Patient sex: M
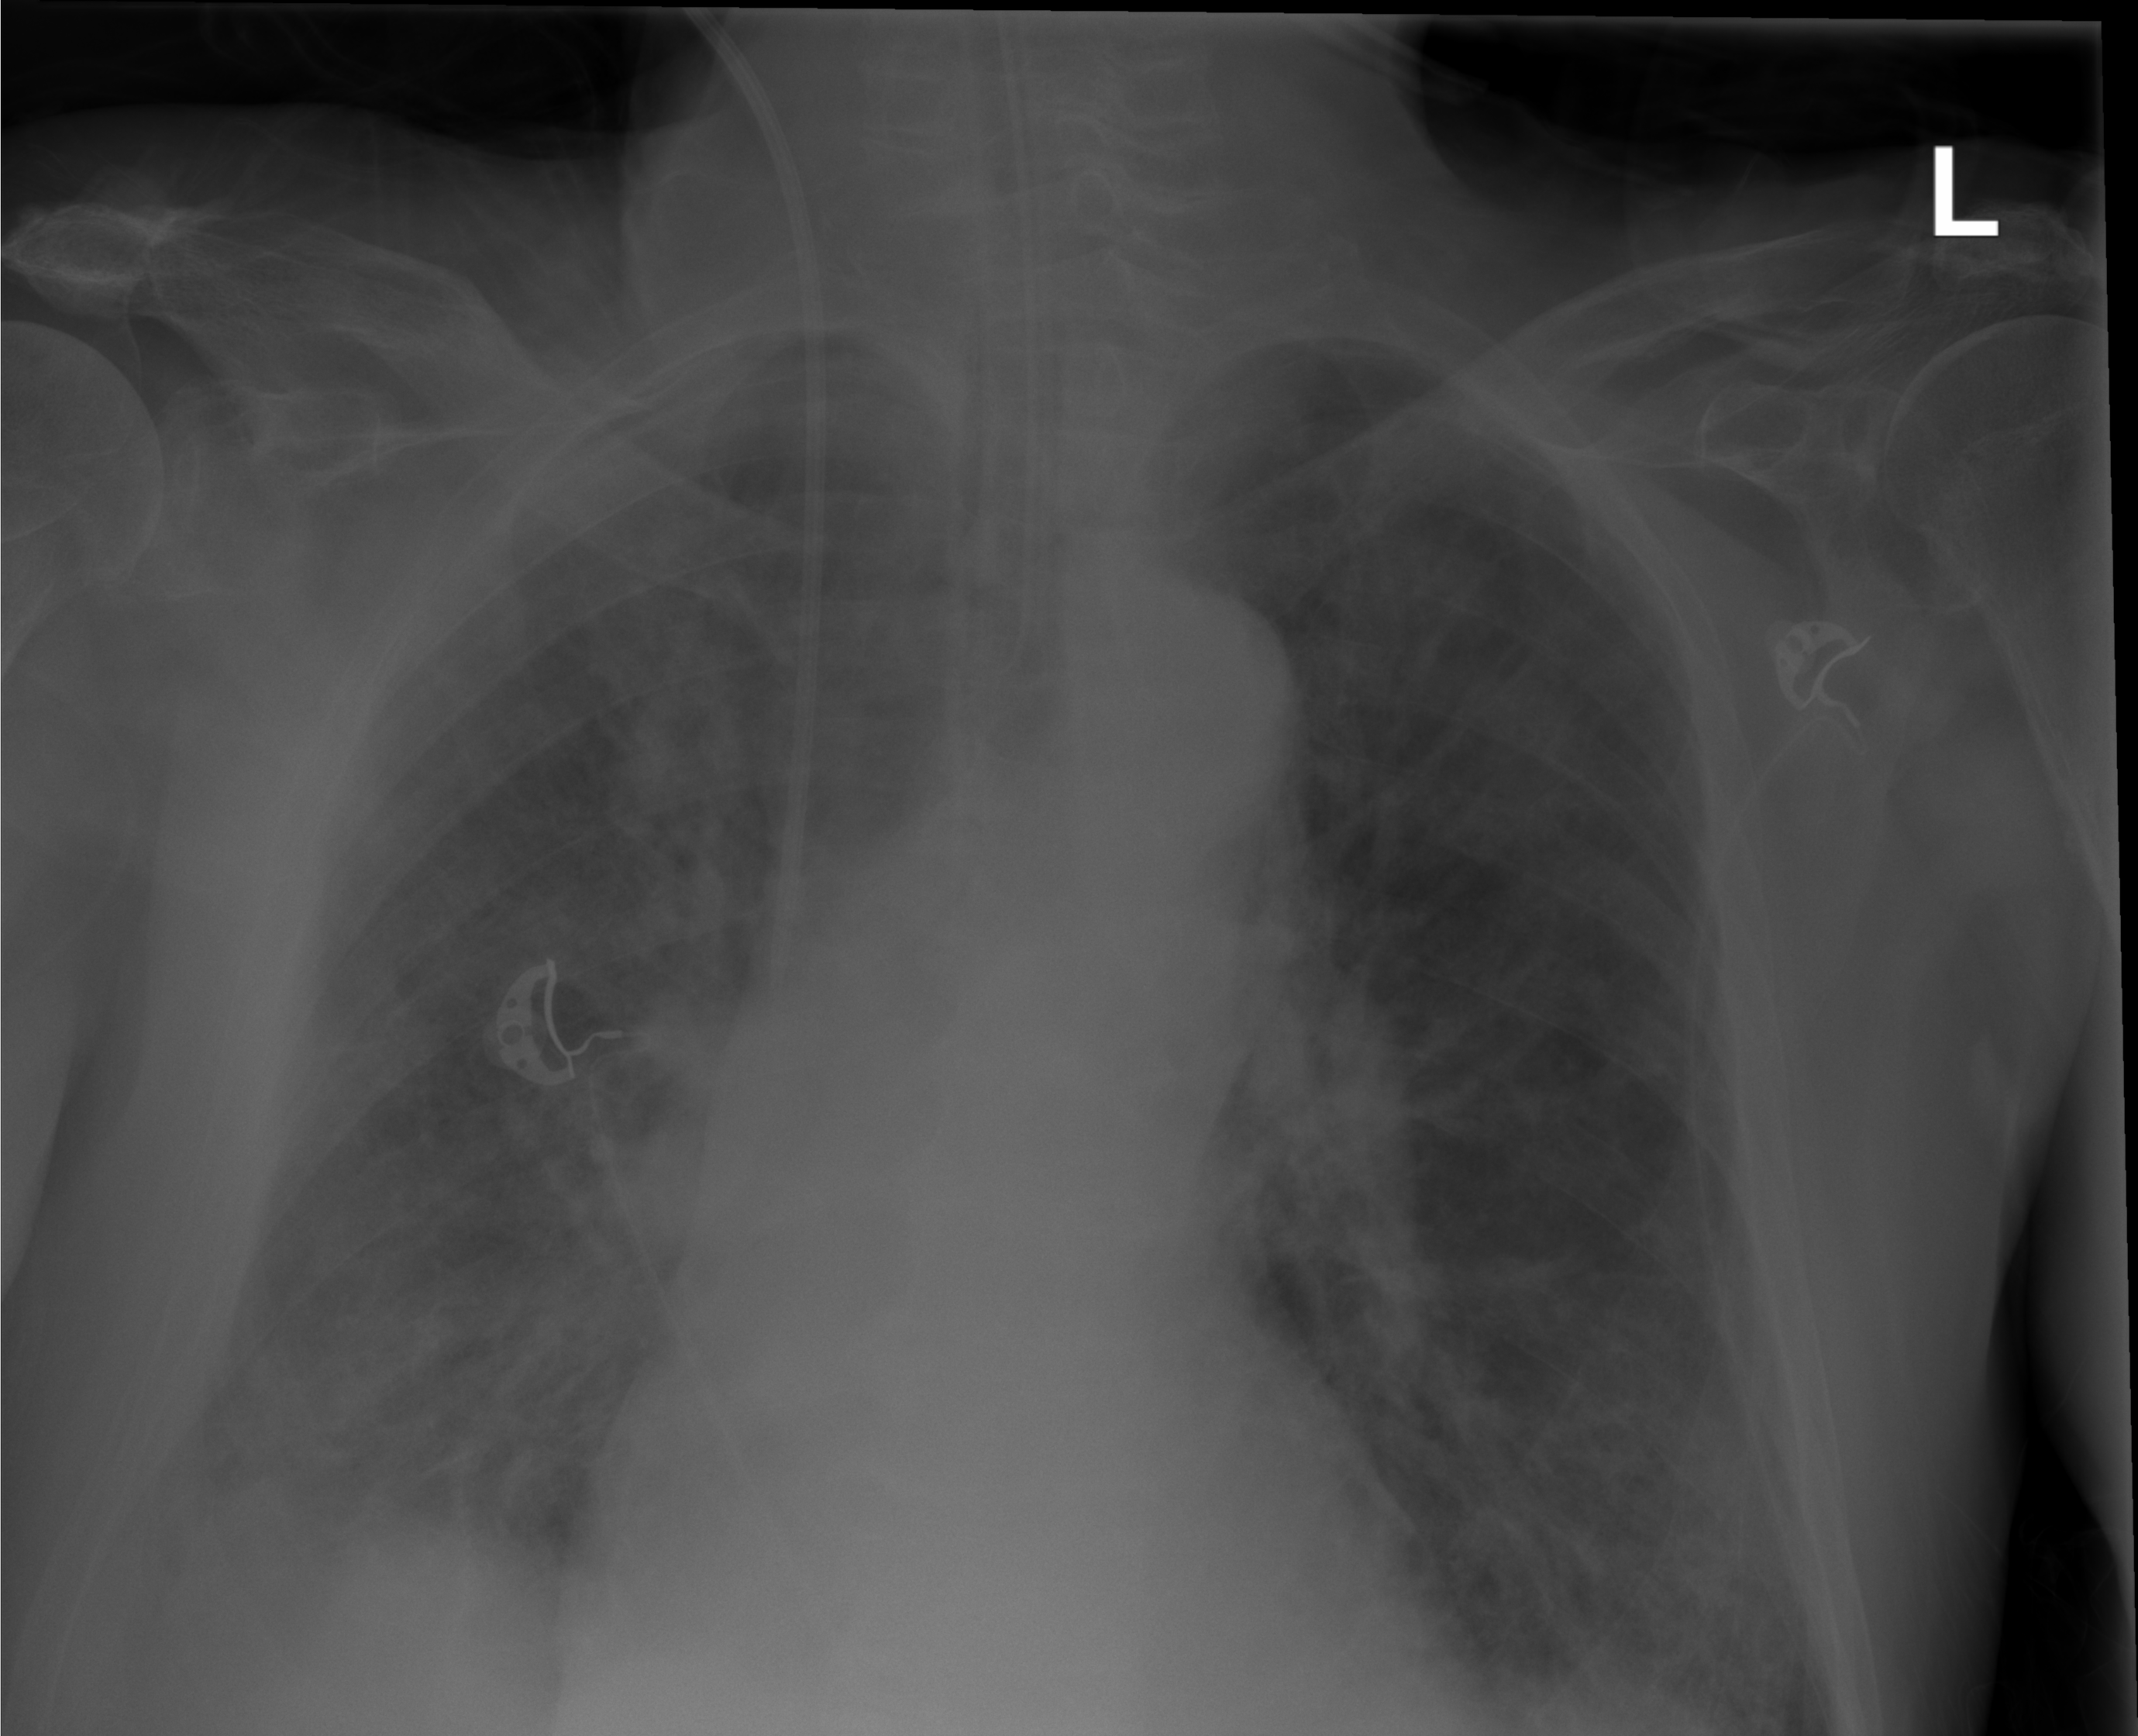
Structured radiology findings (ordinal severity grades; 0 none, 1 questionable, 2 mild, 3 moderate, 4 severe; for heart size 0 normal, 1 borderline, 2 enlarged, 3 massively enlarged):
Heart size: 0
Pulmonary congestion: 2
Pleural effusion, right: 2
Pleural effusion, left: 2
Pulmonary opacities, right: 2
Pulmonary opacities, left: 0
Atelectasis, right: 2
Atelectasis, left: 2